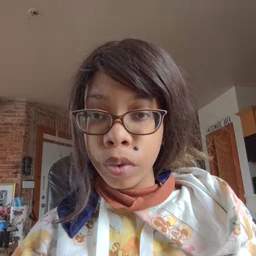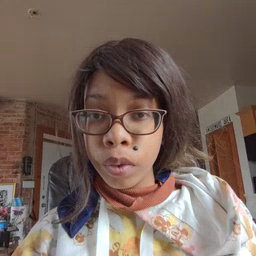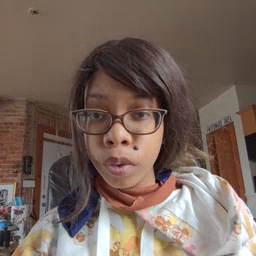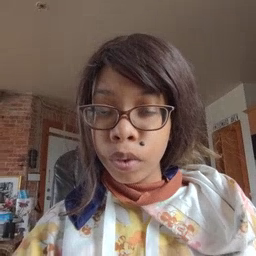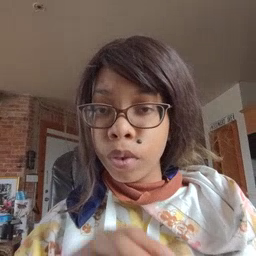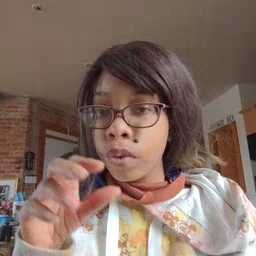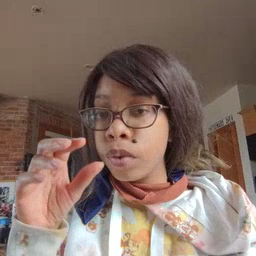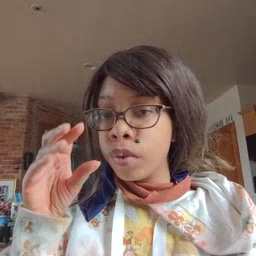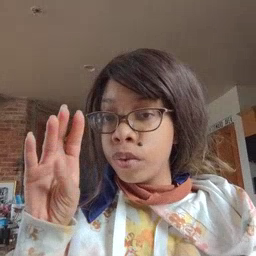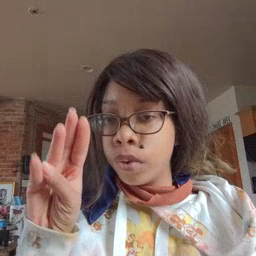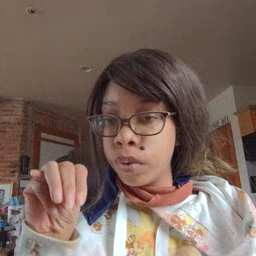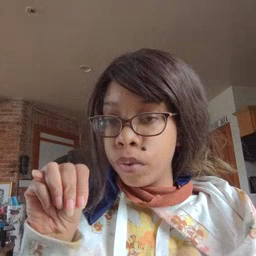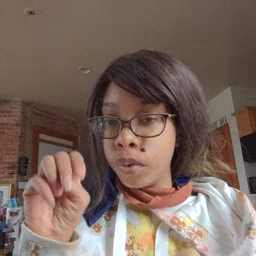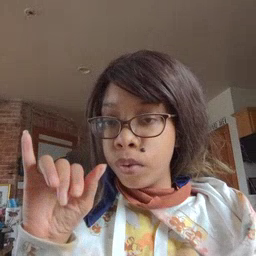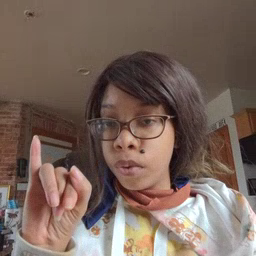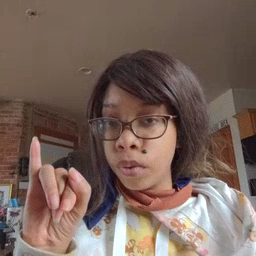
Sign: mitten